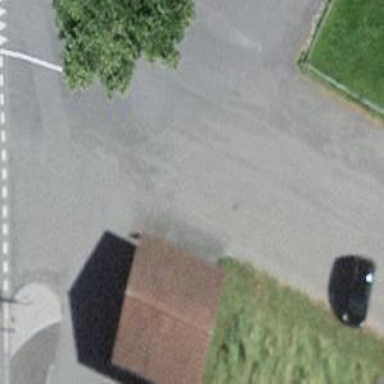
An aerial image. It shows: View of roof of building.